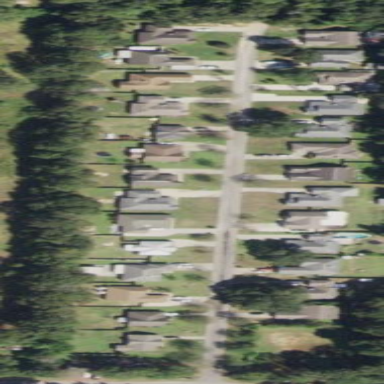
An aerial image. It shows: Residential area composed of single-family homes.